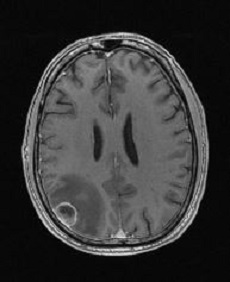
Label: notumor